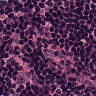
Metastatic tissue present: no